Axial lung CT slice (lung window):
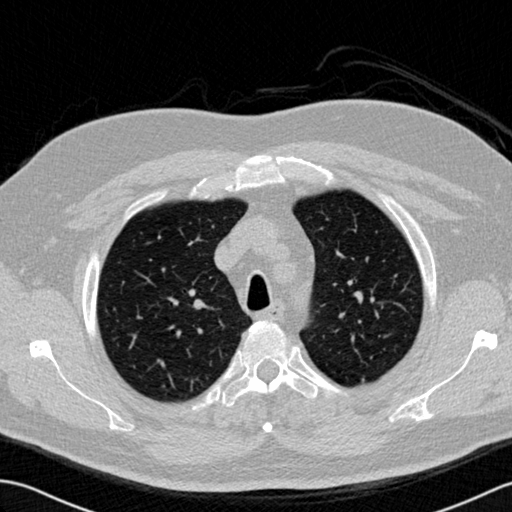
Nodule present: no